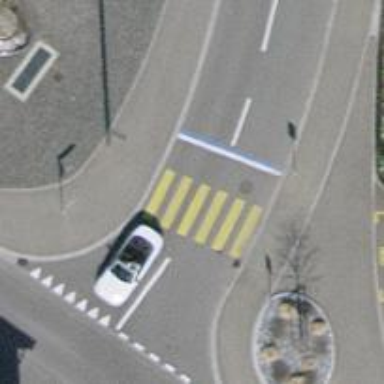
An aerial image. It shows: Uncontrolled zebra crossing on the road.